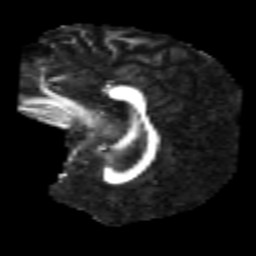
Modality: FA
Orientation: sagittal
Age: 35
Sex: male
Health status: healthy
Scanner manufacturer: philips
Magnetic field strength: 3 T
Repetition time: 10.02 s
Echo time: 0.07044 s